Question:
What steps should i perform in order to achieve it ?
I have already created action bar but i am stuck with further steps
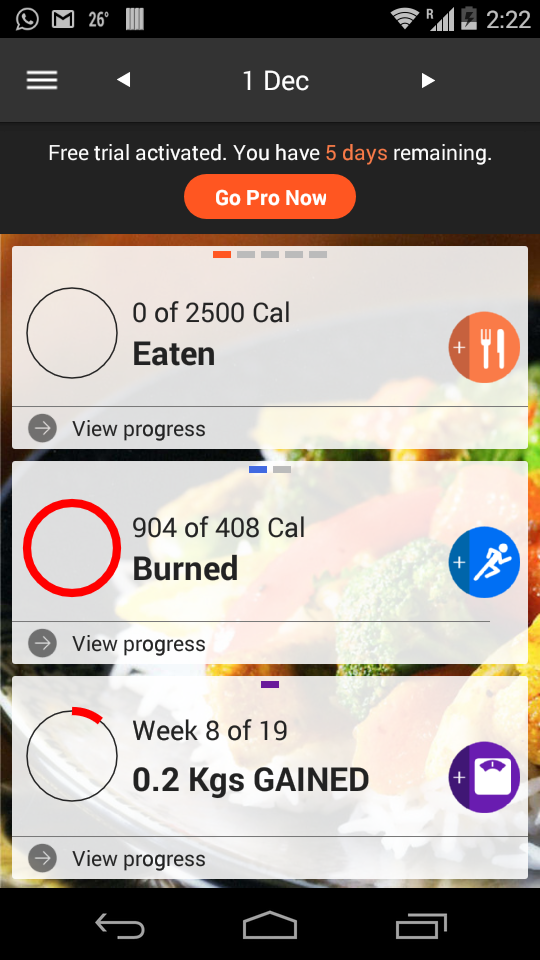
Answer: You have to use a "custom view":
'''
actionbar.setCustomView(your_custom_view)
actionbar.setDisplayShowCustomEnabled(true);
'''
Tutorial:
<URL>